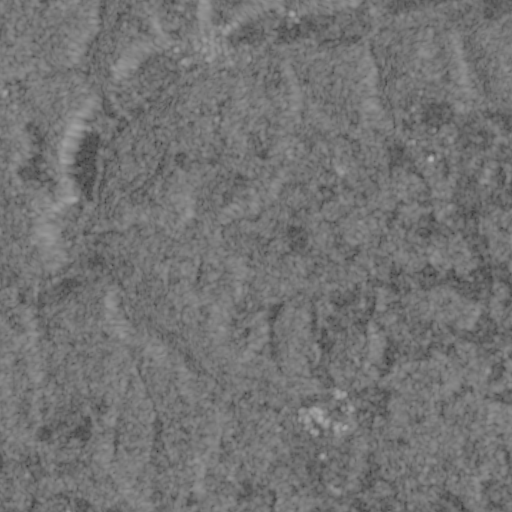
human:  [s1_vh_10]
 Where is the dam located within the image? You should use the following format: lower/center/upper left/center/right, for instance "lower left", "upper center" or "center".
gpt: The dam is located in the center left of the image.
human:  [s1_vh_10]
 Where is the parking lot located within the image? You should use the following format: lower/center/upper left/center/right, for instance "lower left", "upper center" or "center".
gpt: The parking lot is located in the upper left of the image.
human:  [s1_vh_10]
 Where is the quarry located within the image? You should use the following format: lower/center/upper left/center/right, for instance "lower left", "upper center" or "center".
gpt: The quarry is located in the lower of the image.
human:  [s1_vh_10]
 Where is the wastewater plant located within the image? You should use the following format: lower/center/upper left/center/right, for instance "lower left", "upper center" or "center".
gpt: The wastewater plant is located in the center left of the image.
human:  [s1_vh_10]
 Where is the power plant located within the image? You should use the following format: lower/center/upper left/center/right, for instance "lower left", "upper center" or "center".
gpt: There is no power plant in the image.

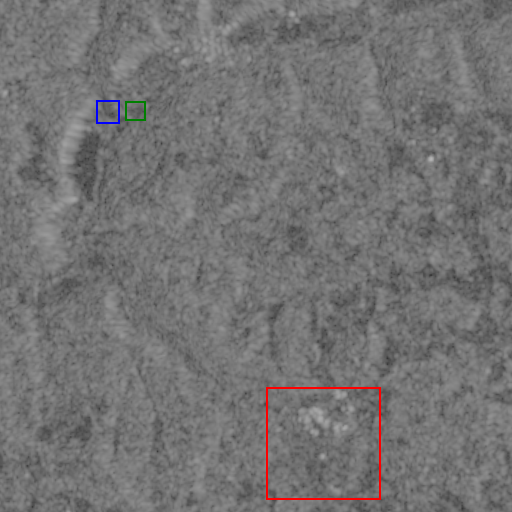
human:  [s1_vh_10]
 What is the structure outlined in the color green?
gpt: The structure outlined in green is a park.
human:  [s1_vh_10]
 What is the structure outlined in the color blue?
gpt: The structure outlined in blue is a parking lot.
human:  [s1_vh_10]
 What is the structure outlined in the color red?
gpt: The structure outlined in red is a quarry.
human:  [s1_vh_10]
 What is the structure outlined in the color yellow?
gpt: There is no yellow outline.